Milling tool wear sample.
Tool blade image: 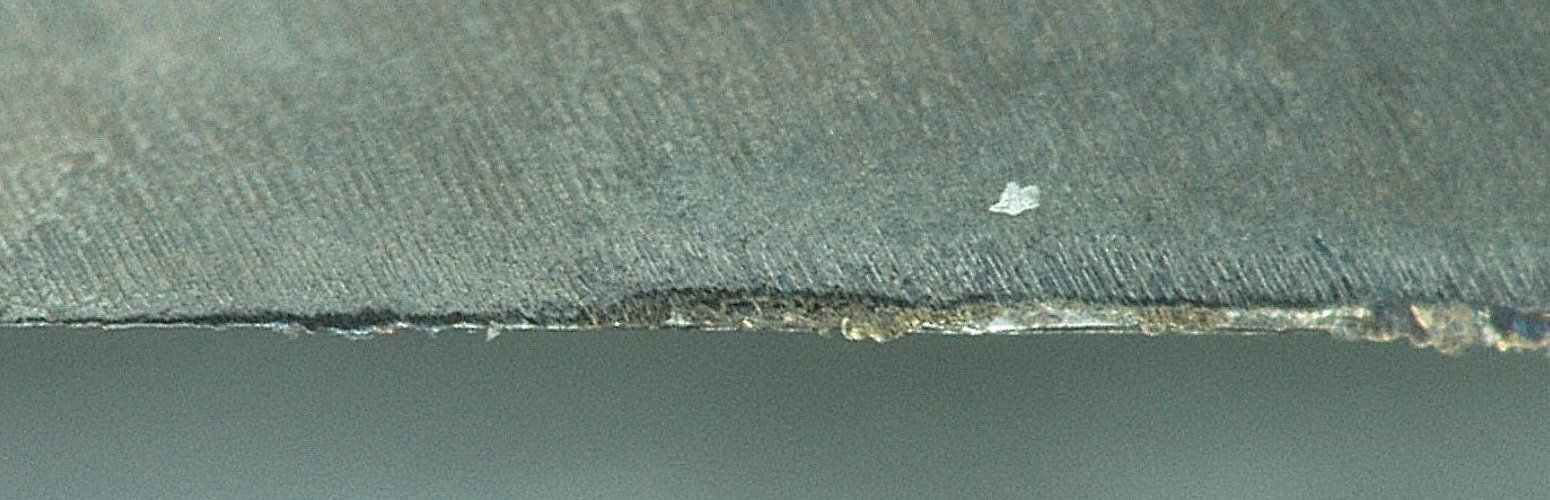
Chip image: 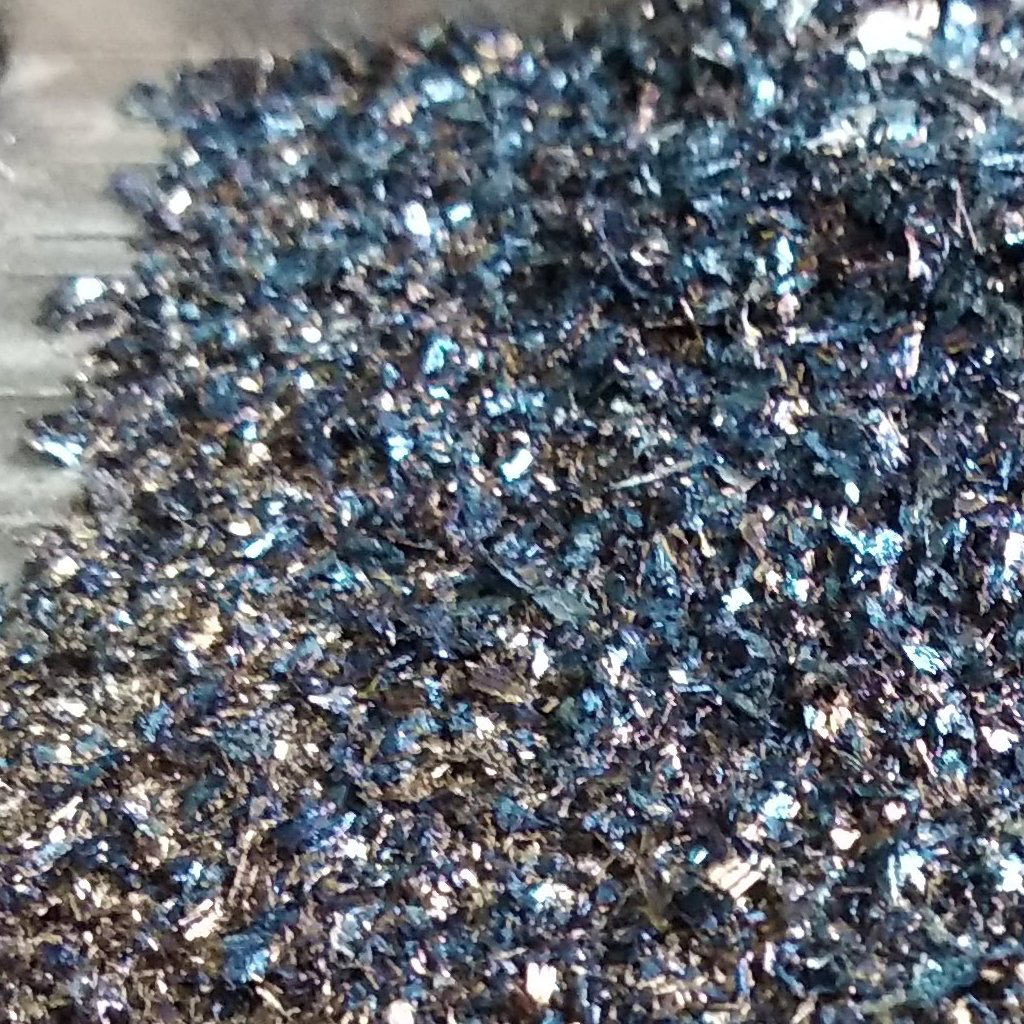
Workpiece image: 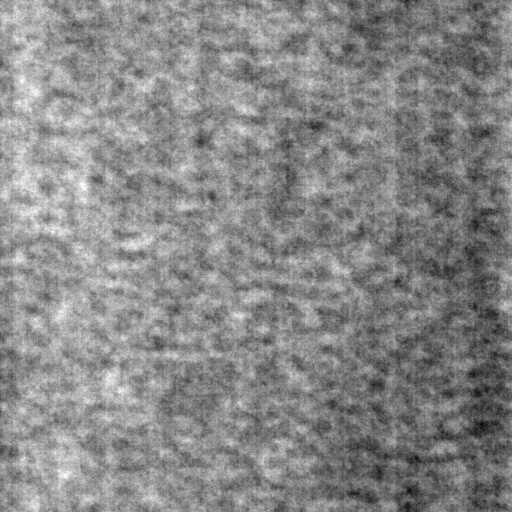
Tool wear state: dulled
Gaps: 0
Flank wear: 112.14
Overhang: 48.76
Force-signal Mel-spectrograms (X, Y, Z axes): 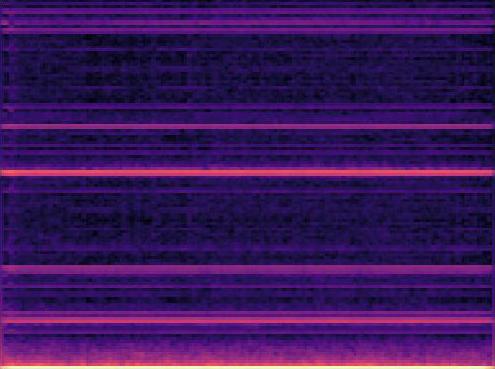 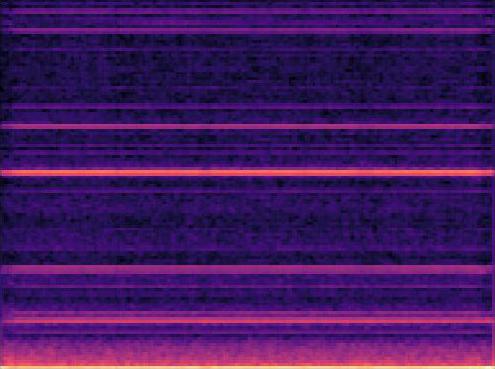 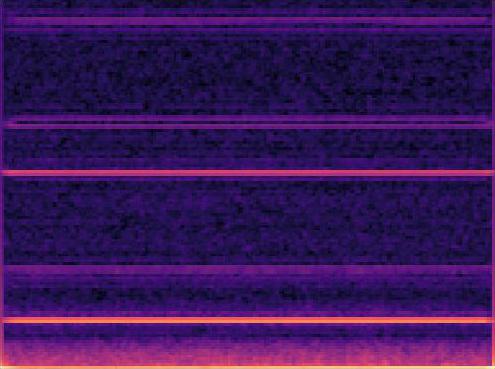
Force-signal scalograms (X, Y, Z axes): 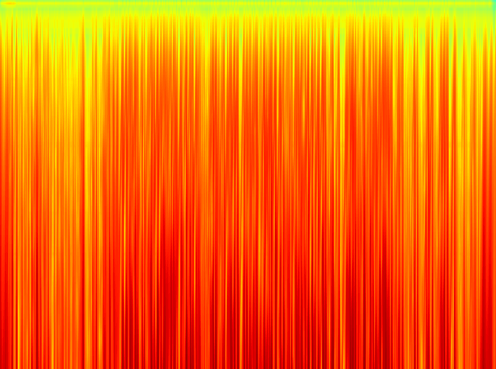 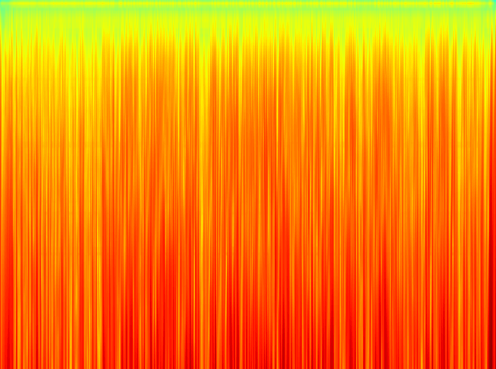 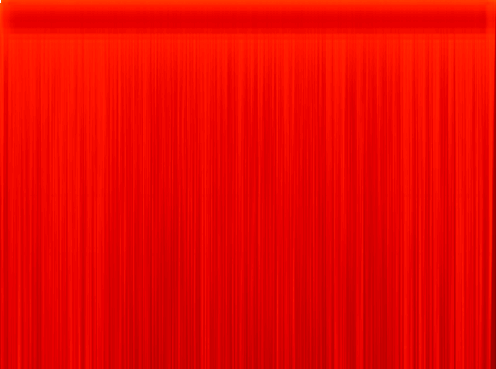
Force phase: steady_state_stabilization_wear